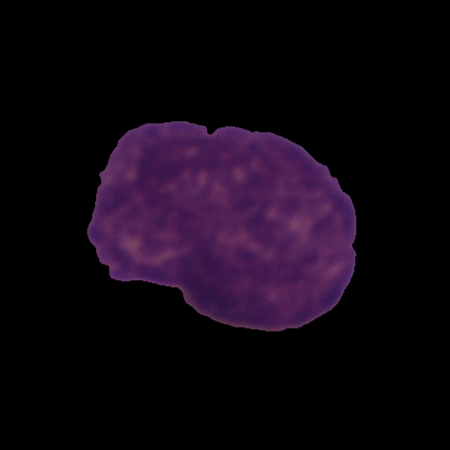
Label: cancer